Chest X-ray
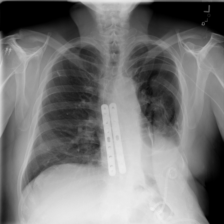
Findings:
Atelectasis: negative
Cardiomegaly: negative
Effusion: positive
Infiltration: negative
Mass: negative
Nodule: negative
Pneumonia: negative
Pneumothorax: negative
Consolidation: negative
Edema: negative
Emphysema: negative
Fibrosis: negative
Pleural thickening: negative
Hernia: negative